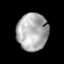
Tissue: lung
Cell type: Others
Senescence score: 0.161
Nuclear area (px): 1139
Mean DAPI intensity: 172.242